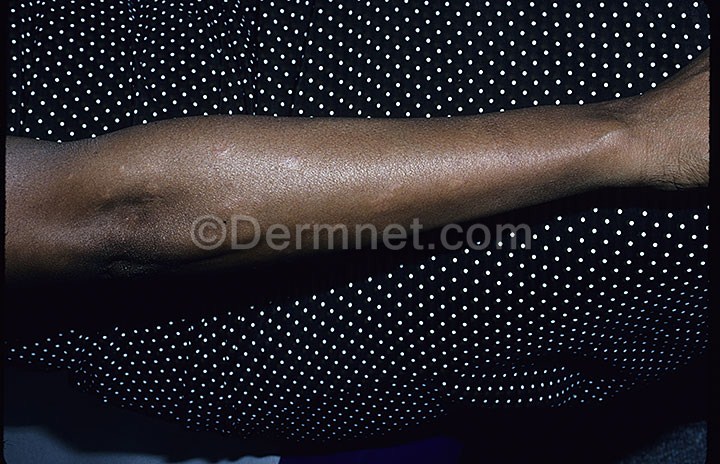
Disease: Systemic Disease